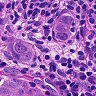
Metastatic tissue present: yes